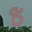
Label: 8